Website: lowes
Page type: customer-info-address
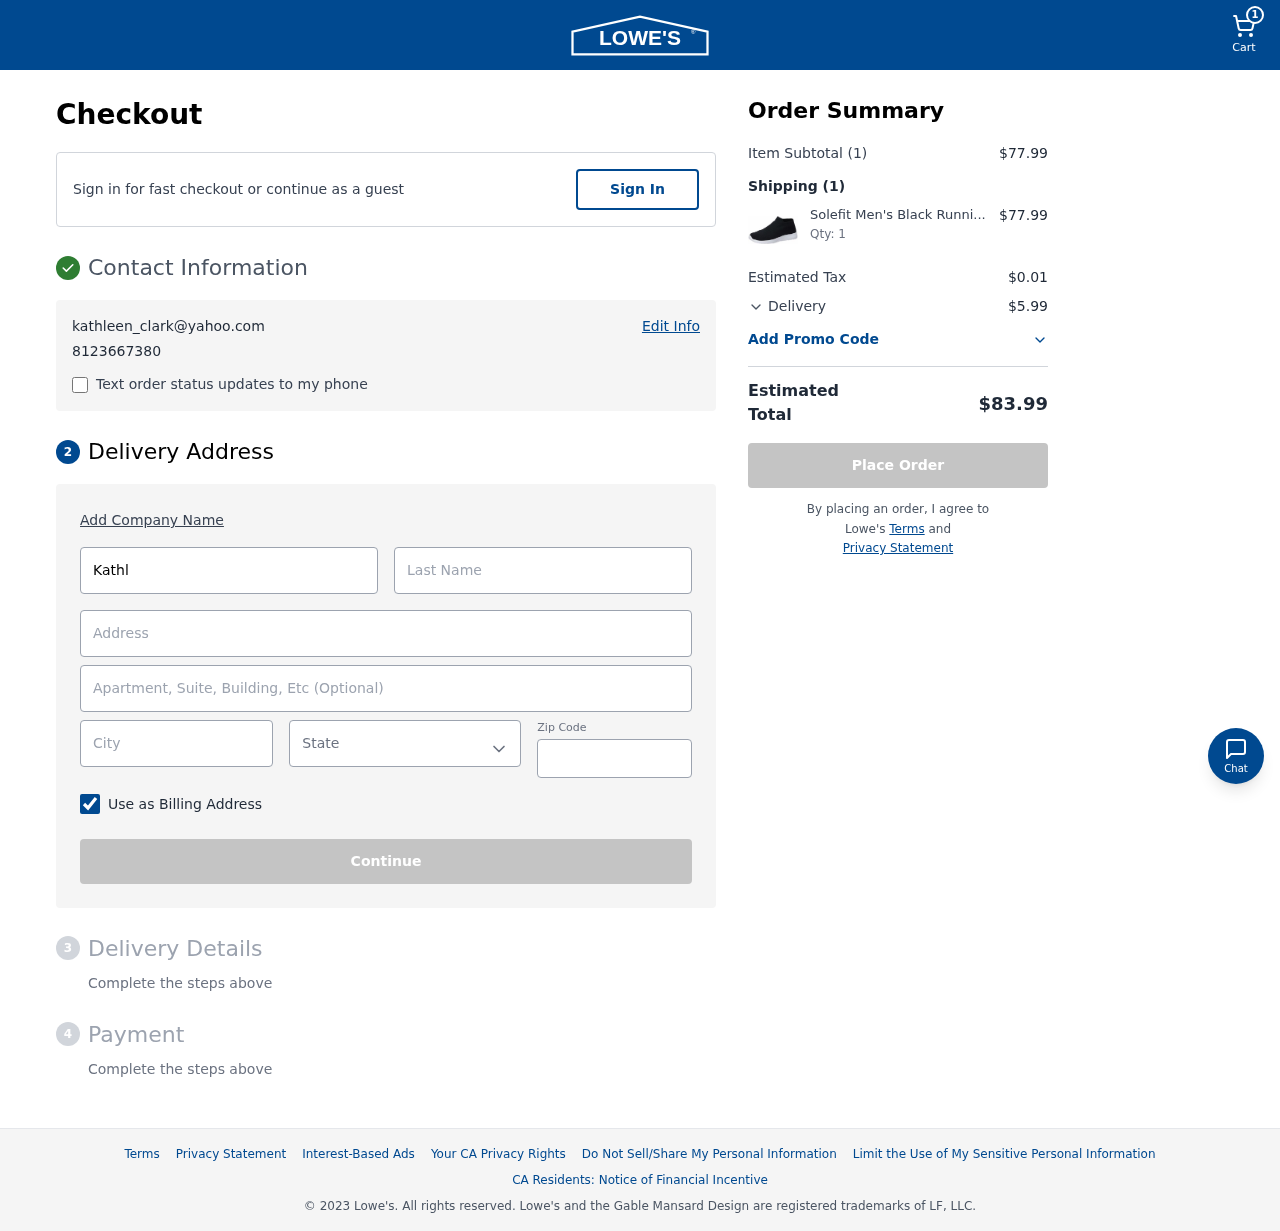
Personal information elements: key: PII_CITY
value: Stoutchester
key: PII_EMAIL
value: kathleen_clark@yahoo.com
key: PII_FIRSTNAME
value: Kathleen
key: PII_LASTNAME
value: Clark
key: PII_PHONE
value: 8123667380
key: PII_POSTCODE
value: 41618
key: PII_STATE
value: North Carolina
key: PII_STREET
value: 0674 Dorsey Fork
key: PII_STREET2
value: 714 Tiffany Vista
Product elements: key: PRODUCT1_NAME
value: Solefit Men's Black Running Shoes-7 UK (40 EU) (SLFT-1106)
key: PRODUCT1_QUANTITY
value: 1
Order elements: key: ORDER_NUM_ITEMS
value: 1
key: ORDER_SUBTOTAL
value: $77.99
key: ORDER_NUM_ITEMS2
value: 1
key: ORDER_SUBTOTAL2
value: $77.99
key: ORDER_TAX
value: $0.01
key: ORDER_SHIPPING_COST
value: $5.99
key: ORDER_TOTAL
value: $83.99